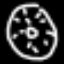
Label: donut